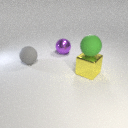
large purple metal sphere to the left of large yellow metal cube